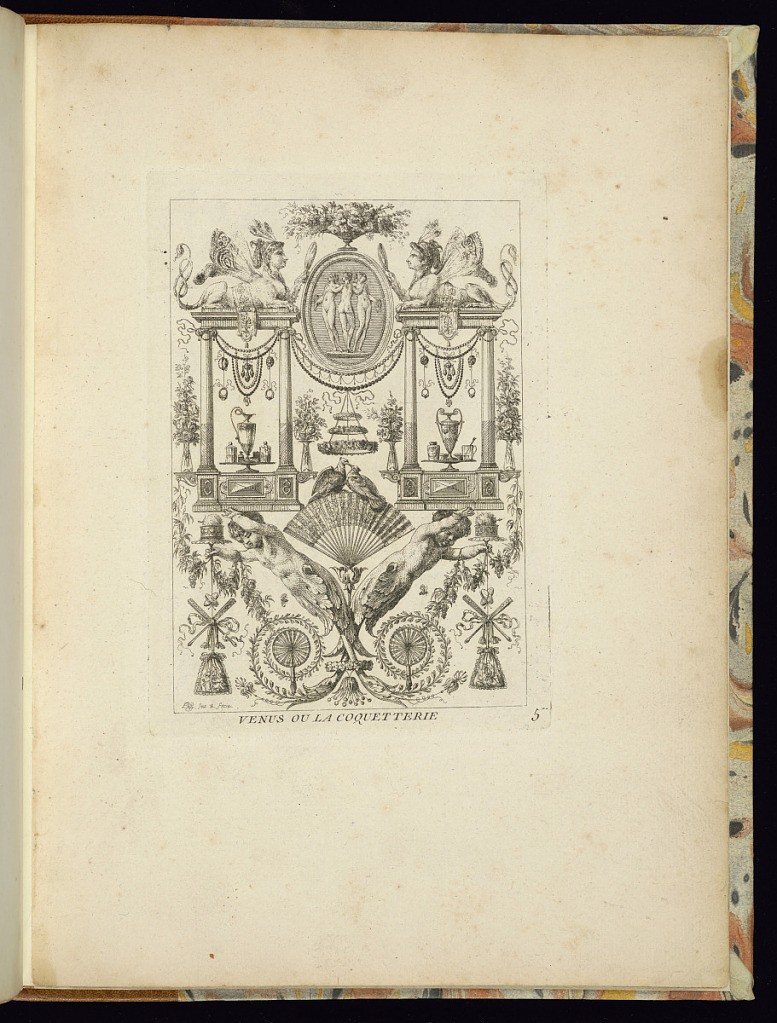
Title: VENUS OU LA COQUETTERIE
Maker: Jean Démosthène Dugourc, French, 1749–1825
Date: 1782
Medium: Etching and engraving on paper
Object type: Print
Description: An allegorical arabesque panel design representing the Roman goddess of love Venus or flirtations, featuring putto, a hand fan, birds, festoons of leaves and pearls or beads, vases of flowers, scrolling leaves, a colonnade with an oval medallion in the center with the three muses (three standing nude women), two large sphynxes above the columns and entablatures, and vases with other vessels in between the columns. The plate is titled, signed, and numbered.